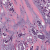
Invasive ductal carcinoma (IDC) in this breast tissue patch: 1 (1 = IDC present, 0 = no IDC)